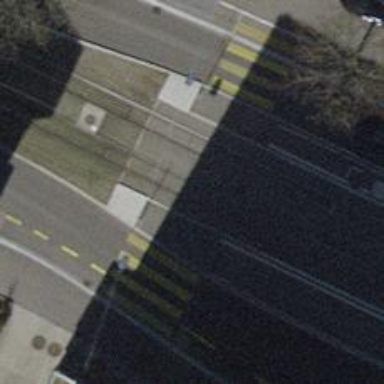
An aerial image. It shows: Crossing for the railway.